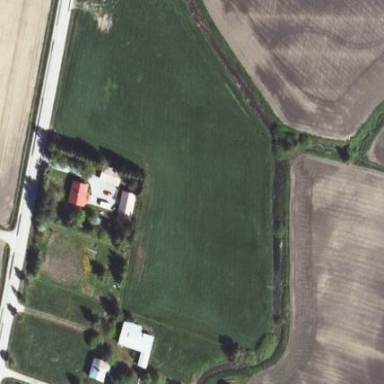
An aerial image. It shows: Farmyard area.